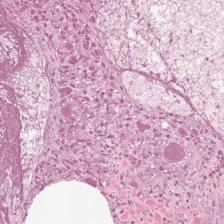
Label: Non-Viable-Tumor